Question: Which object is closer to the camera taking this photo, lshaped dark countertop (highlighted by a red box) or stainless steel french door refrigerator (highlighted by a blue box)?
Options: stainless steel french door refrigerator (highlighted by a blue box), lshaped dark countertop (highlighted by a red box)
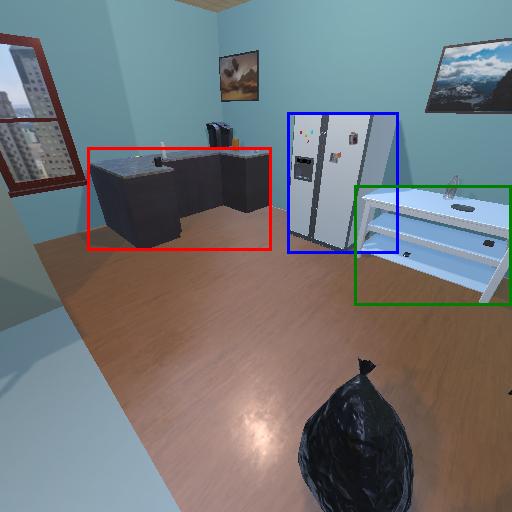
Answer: stainless steel french door refrigerator (highlighted by a blue box)